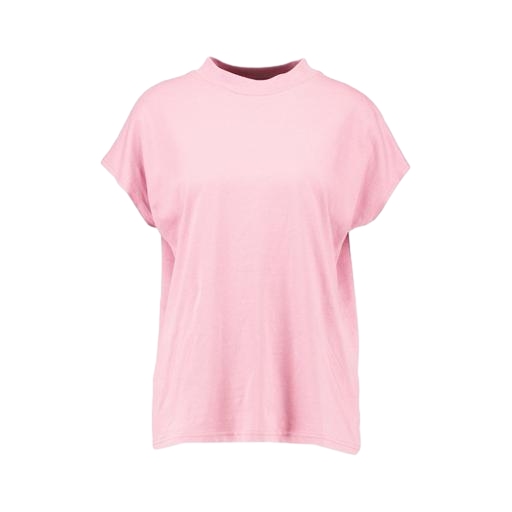
boxy fit t-shirt, pink boyfriend t-shirt, pink jersey tee, white background